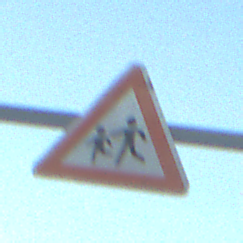
Verkehrszeichen: KinderRechts
Umgebung: Outdoor, Nature
Tageszeit: SunriseSunset
Wetter: Clear
Licht: Natural
Jahreszeit: Winter
Kontrast: LowContrast